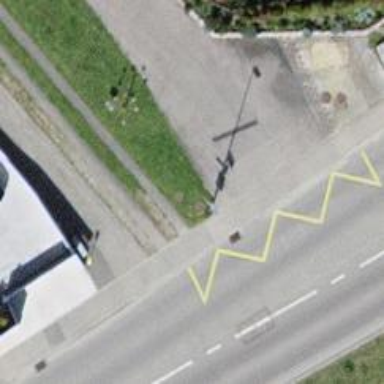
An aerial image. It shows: Bus stop along the road.